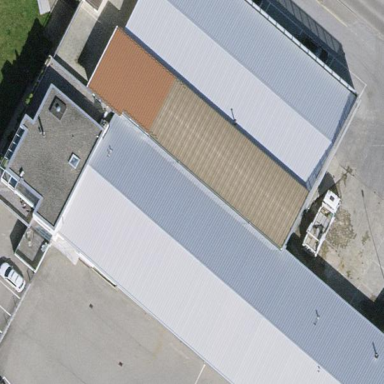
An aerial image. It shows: Industrial building.